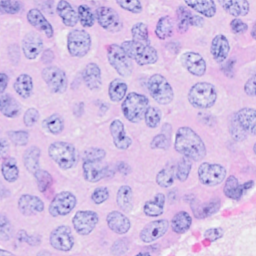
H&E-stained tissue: Breast